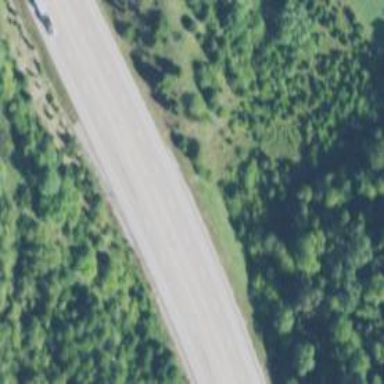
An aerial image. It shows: Trunk highway.